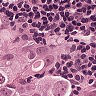
Metastatic tissue present: yes